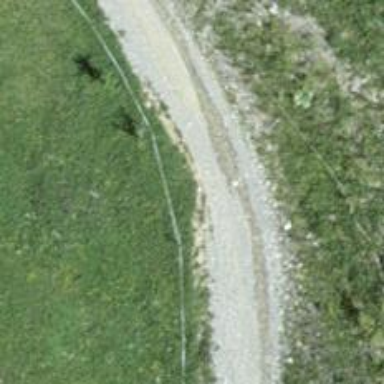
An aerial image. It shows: Service road with compacted surface.